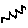
Label: zigzag